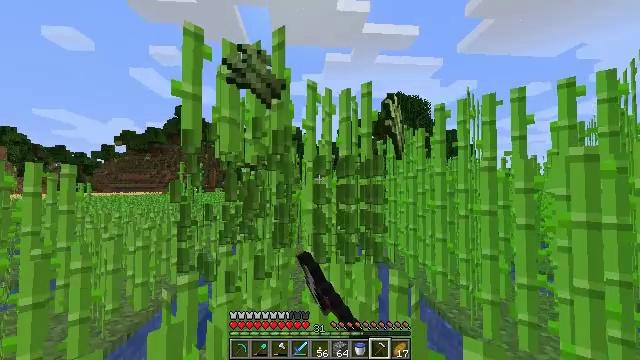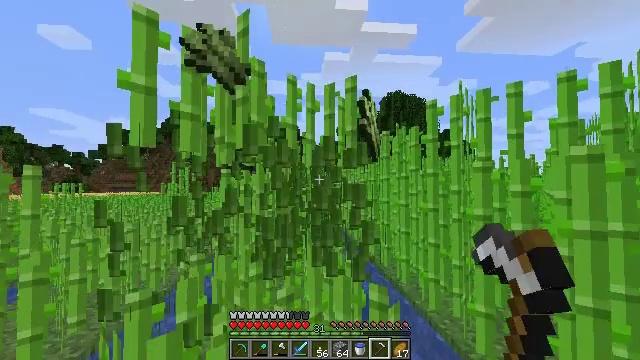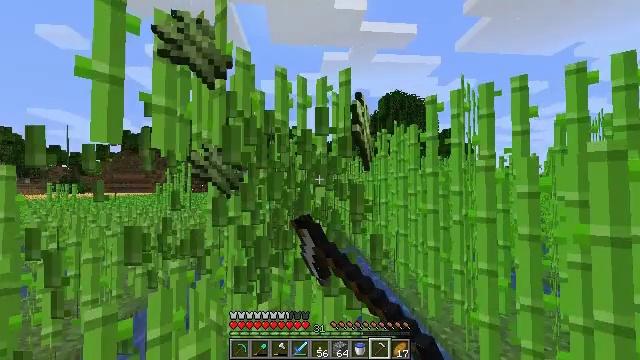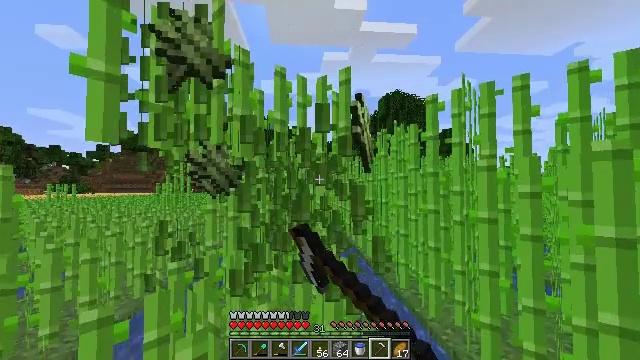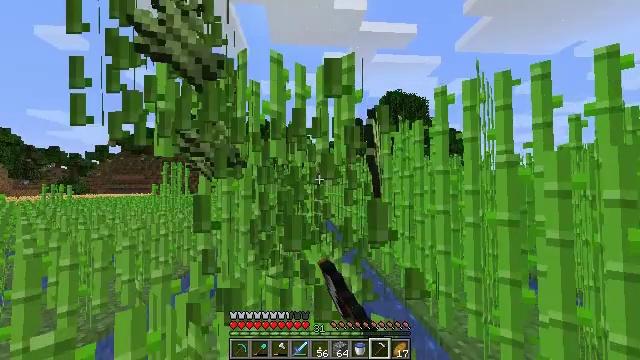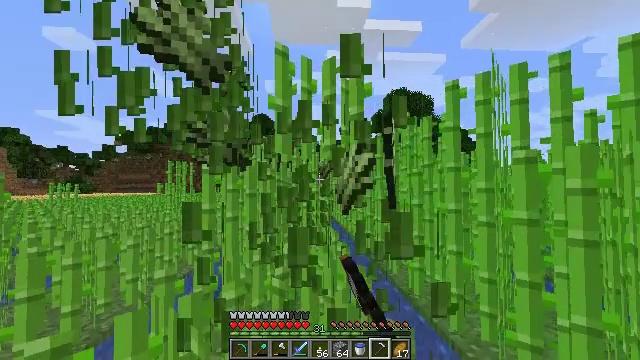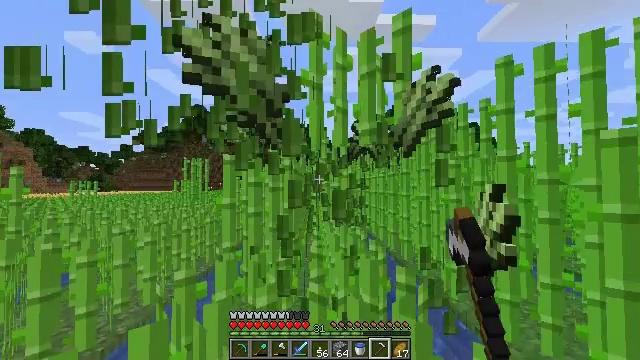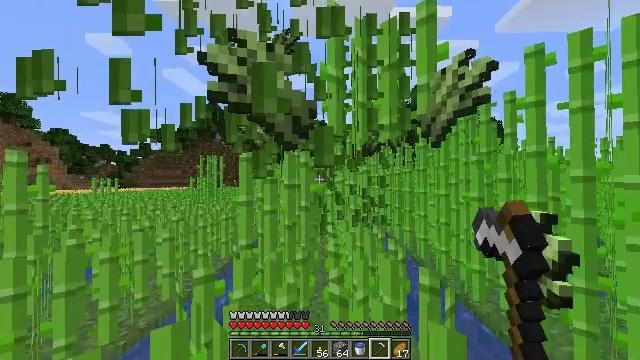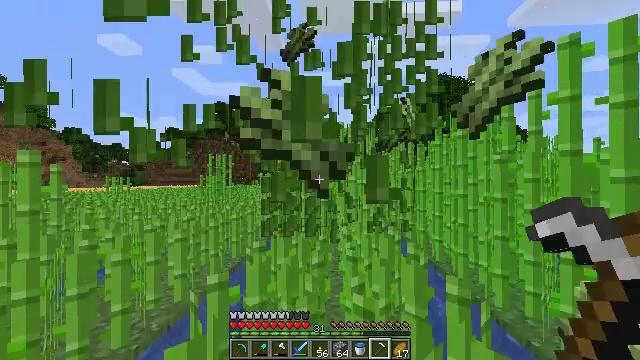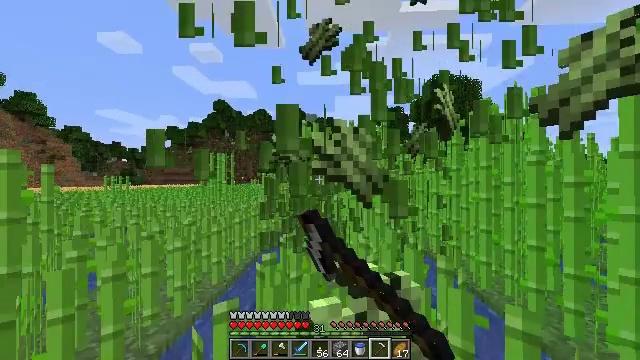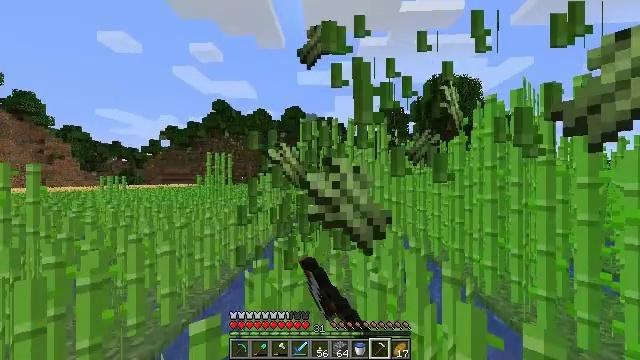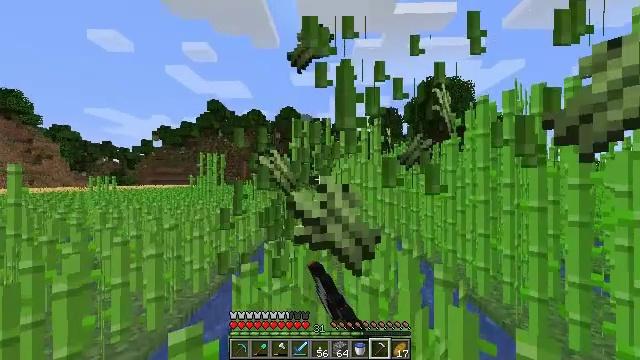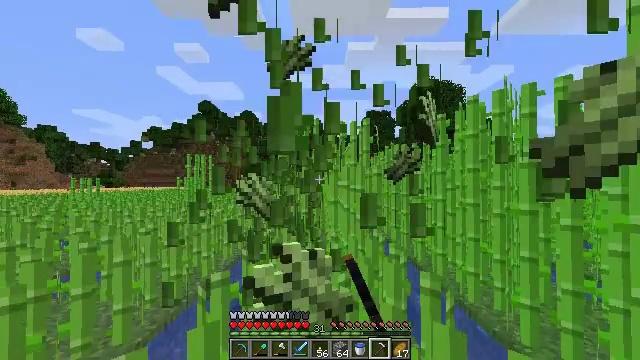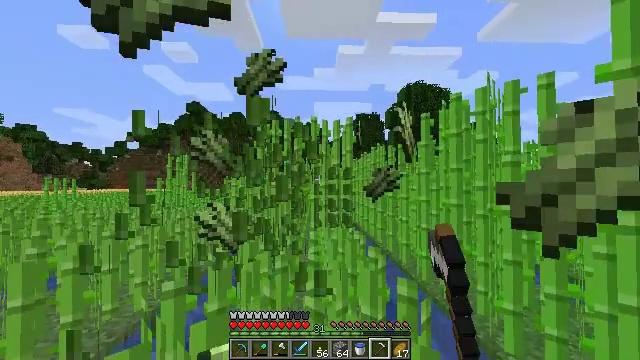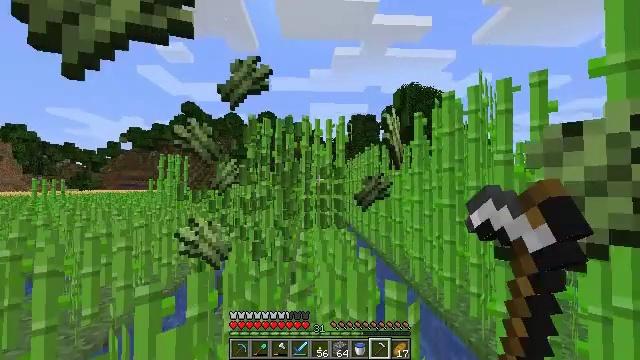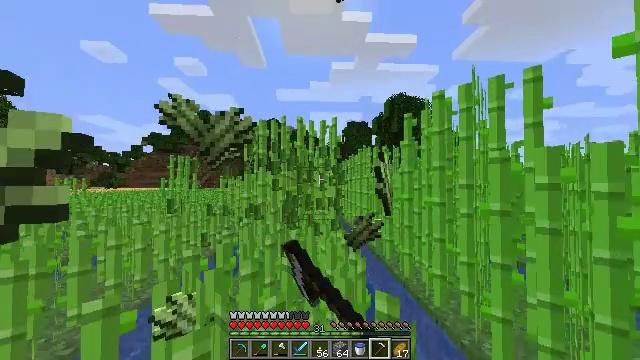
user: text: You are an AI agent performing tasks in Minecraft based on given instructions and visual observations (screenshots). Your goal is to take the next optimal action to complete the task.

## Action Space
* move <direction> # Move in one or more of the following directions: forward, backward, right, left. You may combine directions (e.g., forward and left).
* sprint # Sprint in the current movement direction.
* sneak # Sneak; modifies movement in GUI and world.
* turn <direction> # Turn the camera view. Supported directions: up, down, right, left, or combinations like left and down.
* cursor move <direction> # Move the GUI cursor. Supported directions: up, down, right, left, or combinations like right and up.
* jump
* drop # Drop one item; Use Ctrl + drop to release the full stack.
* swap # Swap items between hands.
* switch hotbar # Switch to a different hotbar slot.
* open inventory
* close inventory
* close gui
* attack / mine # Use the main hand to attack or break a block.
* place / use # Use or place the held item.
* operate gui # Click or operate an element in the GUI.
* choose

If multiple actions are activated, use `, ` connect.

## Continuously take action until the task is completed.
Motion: motion action
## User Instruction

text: Break the sugar cane.
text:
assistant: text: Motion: move forward and move right, attack / mine
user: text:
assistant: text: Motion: move forward, attack / mine
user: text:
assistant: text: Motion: move forward, attack / mine
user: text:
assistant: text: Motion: move forward and move left, attack / mine
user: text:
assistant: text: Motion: move forward and move left, attack / mine
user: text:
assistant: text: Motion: move forward and move left, turn left, attack / mine
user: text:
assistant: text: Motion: move forward and move left, turn left, attack / mine
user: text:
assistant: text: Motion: move forward and move left, turn left, attack / mine
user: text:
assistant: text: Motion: move forward, attack / mine
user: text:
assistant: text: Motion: move forward and move right, attack / mine
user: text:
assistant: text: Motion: move forward and move right, turn right, attack / mine
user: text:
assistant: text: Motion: move forward and move right, turn right, attack / mine
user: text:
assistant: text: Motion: move forward and move right, sprint, turn right, attack / mine
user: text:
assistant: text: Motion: move forward, sprint, attack / mine
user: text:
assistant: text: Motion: move forward, sprint, attack / mine
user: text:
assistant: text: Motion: move forward, sprint, attack / mine
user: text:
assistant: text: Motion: move forward, sprint, attack / mine
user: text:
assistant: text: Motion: move forward, sprint, attack / mine
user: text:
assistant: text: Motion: move forward, sprint, turn left, attack / mine
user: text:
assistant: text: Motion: move forward, sprint, turn left, attack / mine
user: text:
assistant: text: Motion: move forward and move left, sprint, turn left, attack / mine
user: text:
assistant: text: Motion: move forward and move left, sprint, turn left, attack / mine
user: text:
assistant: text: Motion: move forward and move left, sprint, attack / mine
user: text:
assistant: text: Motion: move forward, sprint, attack / mine
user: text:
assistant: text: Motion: move forward, sprint, turn right, attack / mine
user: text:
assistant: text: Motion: move forward, sprint, turn right, attack / mine
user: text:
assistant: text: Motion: move forward, sprint, turn right, attack / mine
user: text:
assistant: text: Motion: move forward and move right, sprint, turn right, attack / mine
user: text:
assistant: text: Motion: move forward and move right, sprint, attack / mine
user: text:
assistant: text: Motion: move forward and move right, sprint, attack / mine